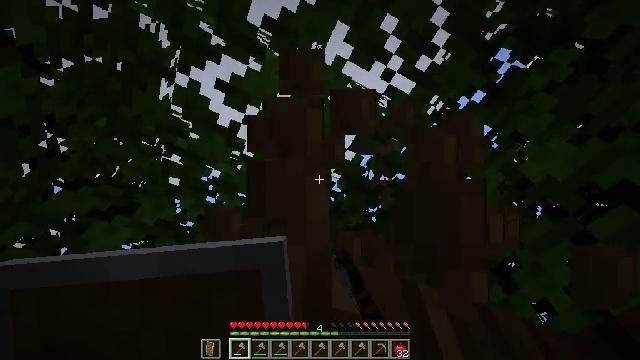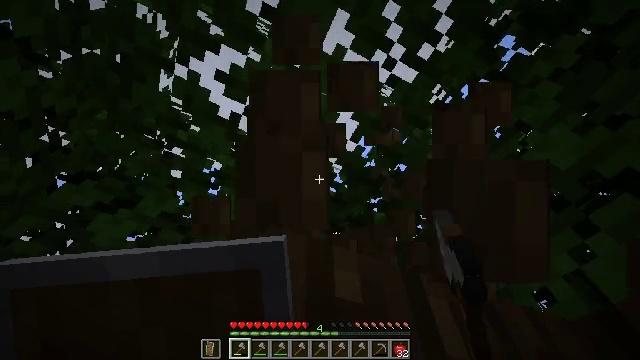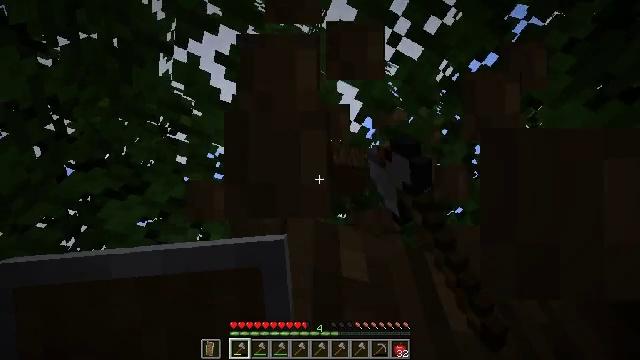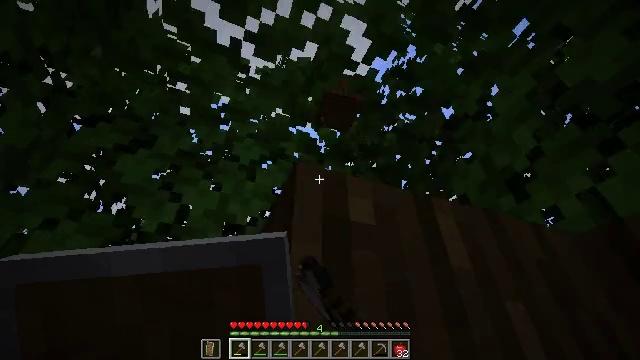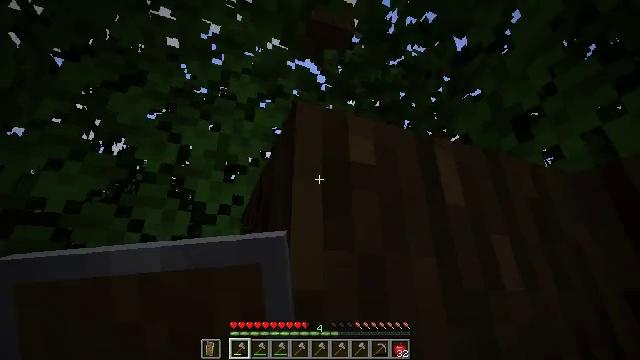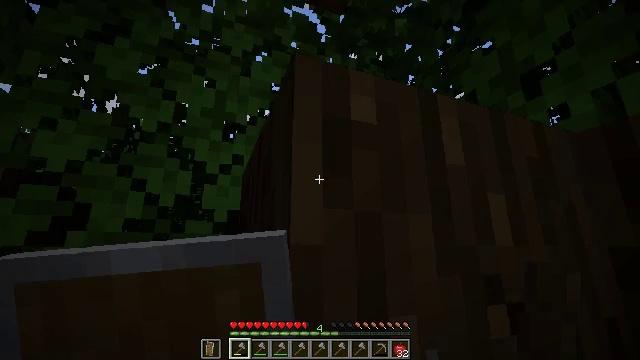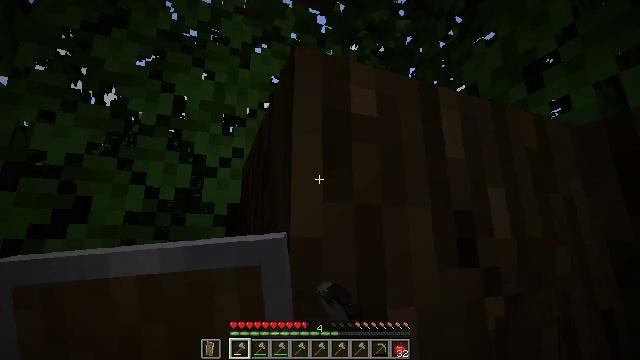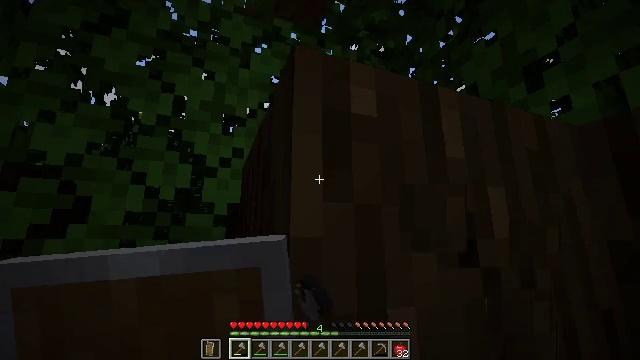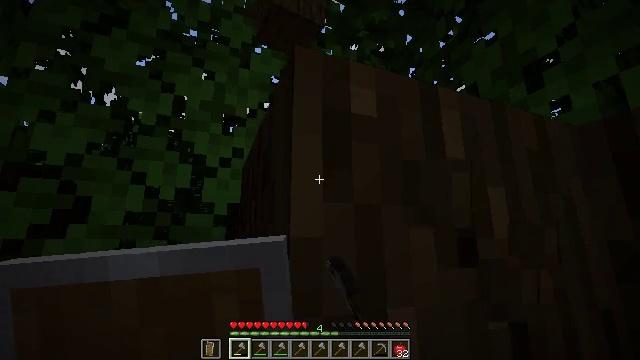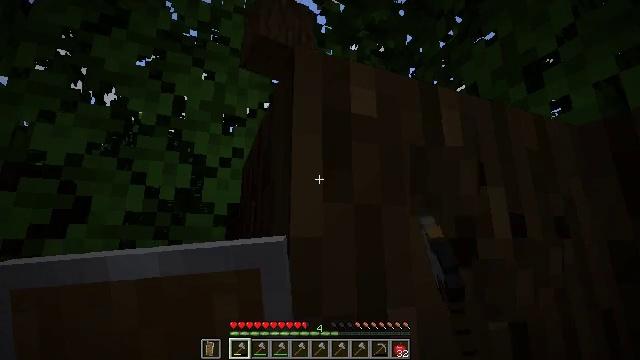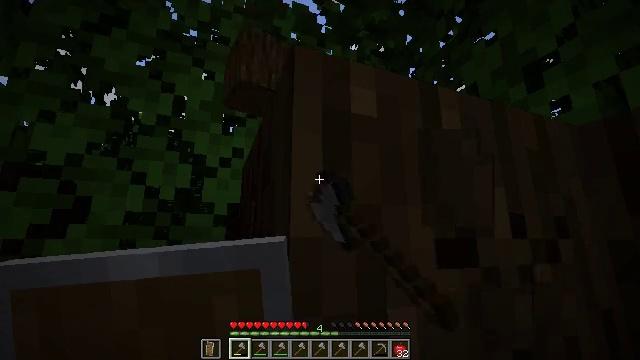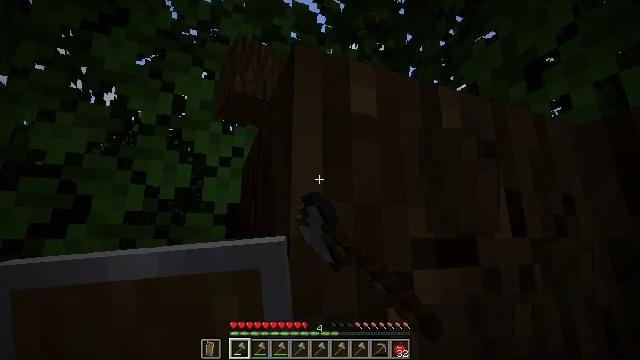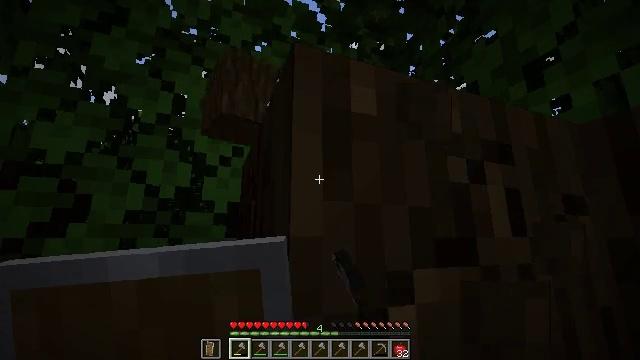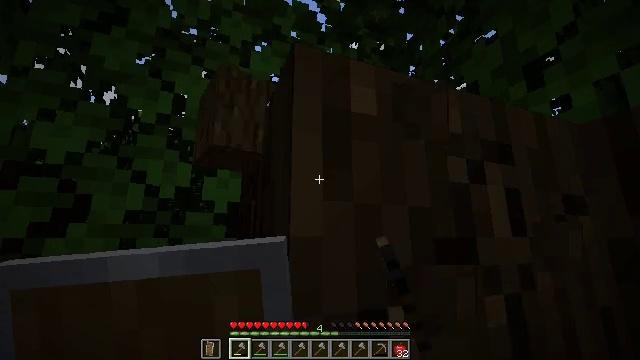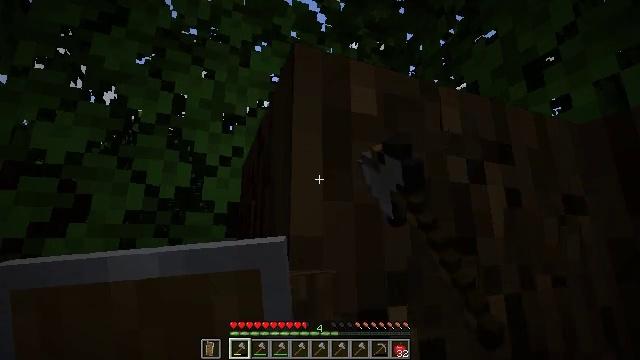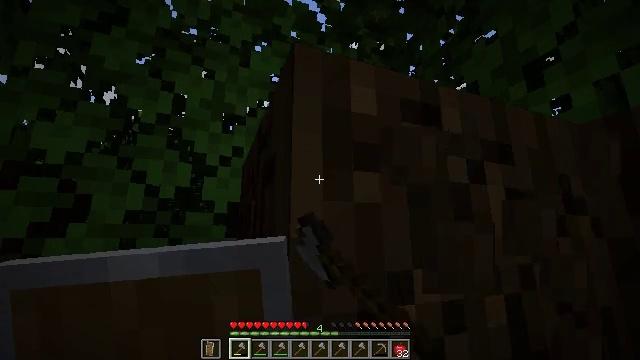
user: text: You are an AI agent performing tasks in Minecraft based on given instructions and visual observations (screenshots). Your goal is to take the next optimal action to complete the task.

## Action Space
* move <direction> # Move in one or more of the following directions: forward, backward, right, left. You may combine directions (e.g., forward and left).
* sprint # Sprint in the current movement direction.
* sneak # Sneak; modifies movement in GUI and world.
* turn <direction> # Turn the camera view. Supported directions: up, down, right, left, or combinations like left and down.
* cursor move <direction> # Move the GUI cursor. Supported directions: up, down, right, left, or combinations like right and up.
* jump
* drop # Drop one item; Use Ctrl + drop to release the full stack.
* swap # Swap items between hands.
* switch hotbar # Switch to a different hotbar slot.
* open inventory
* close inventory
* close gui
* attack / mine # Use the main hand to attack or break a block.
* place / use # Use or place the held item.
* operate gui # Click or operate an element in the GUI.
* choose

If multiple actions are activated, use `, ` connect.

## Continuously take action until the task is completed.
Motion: motion action
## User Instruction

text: Mine the dark oak log from a tree.
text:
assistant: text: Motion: turn down, attack / mine
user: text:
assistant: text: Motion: turn left and down, attack / mine
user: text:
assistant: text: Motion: turn left and down, attack / mine
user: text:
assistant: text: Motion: turn down, attack / mine
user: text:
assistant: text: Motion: turn down, attack / mine
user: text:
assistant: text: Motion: turn down, attack / mine
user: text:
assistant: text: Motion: attack / mine
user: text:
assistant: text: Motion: attack / mine
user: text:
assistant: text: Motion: attack / mine
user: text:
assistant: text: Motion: attack / mine
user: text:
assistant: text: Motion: attack / mine
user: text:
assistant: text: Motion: attack / mine
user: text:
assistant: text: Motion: attack / mine
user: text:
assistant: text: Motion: attack / mine
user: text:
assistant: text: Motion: attack / mine
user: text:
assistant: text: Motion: attack / mine
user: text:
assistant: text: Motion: turn down, attack / mine
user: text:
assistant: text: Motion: turn down, attack / mine
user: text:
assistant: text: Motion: turn right and down, attack / mine
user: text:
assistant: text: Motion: turn right and down, attack / mine
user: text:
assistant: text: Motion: turn down, attack / mine
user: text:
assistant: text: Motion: turn right and down, attack / mine
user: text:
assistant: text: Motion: turn right and down, attack / mine
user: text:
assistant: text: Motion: turn right and down, attack / mine
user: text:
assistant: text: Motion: turn right and up, attack / mine
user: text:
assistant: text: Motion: turn right and up, attack / mine
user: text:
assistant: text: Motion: turn right and up, attack / mine
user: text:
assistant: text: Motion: attack / mine
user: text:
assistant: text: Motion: attack / mine
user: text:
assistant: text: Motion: attack / mine